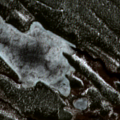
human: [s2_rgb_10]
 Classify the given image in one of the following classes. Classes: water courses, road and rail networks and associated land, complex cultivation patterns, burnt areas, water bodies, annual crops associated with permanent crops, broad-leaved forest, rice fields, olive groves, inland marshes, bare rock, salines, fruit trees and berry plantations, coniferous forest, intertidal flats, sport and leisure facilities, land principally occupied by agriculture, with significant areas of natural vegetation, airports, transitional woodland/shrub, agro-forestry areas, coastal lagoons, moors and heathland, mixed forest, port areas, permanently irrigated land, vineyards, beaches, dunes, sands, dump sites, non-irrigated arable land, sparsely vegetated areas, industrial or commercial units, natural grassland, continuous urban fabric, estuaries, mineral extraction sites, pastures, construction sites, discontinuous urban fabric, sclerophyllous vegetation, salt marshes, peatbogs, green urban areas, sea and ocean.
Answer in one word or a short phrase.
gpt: coniferous forest, peatbogs, water bodies